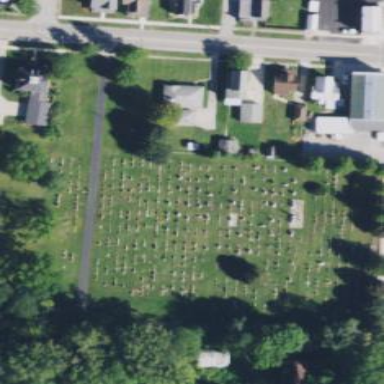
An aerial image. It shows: Grave yard.